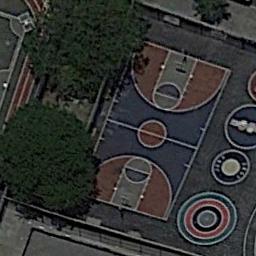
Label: basketball_court